Question: I am using edittext widget in android for text editing but when i select the text in edittext the app bar shown above donot have button visible to copy and paste i can access them by touching but they are not visible because of the app bar color. how can i make them visible.

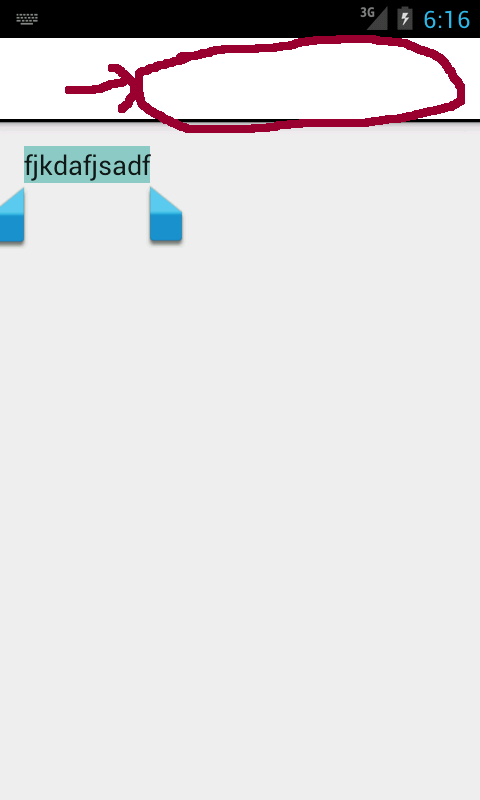
Answer: You can try to change the app theme or create a custom style and specify the background or text.color to the color you want, and in your theme xml resource file, between the "style" element, set the "android:actionBarStyle" to the custom style you just created, it'll change the color for you.